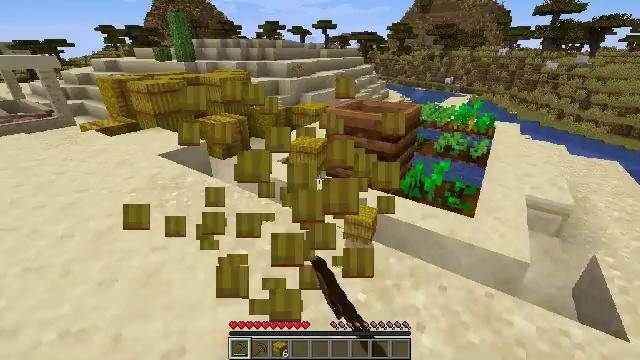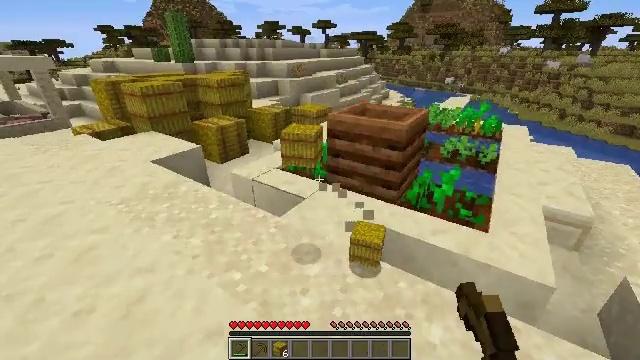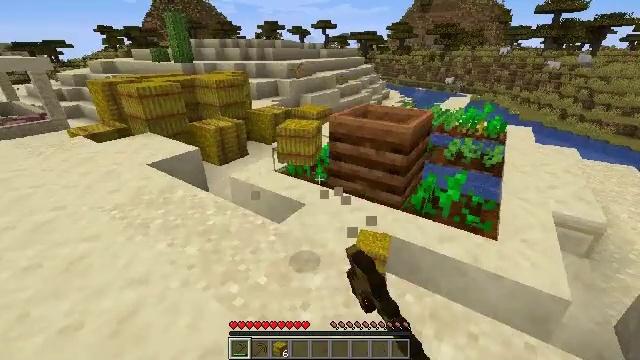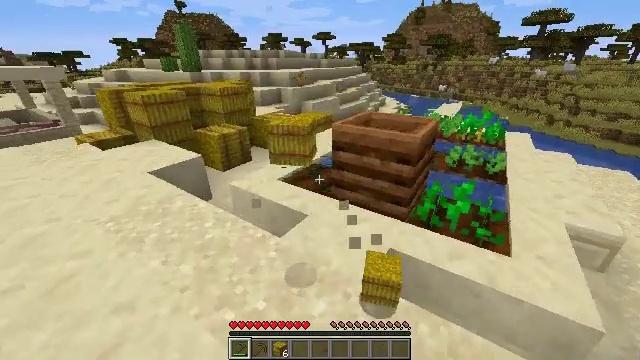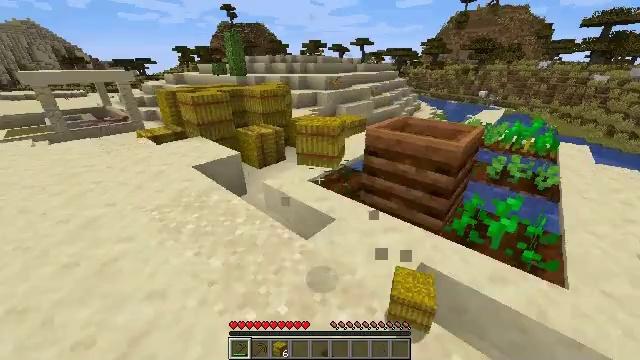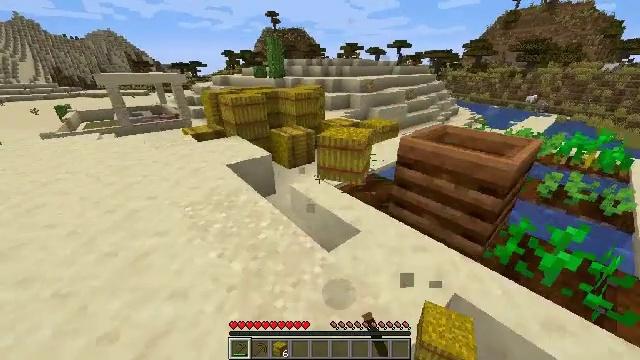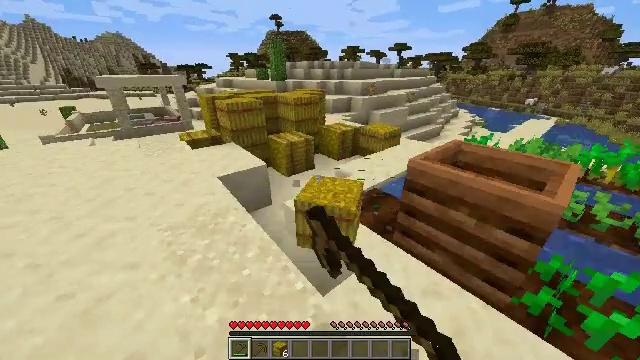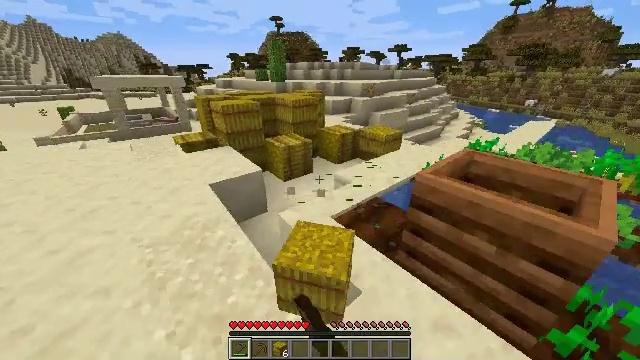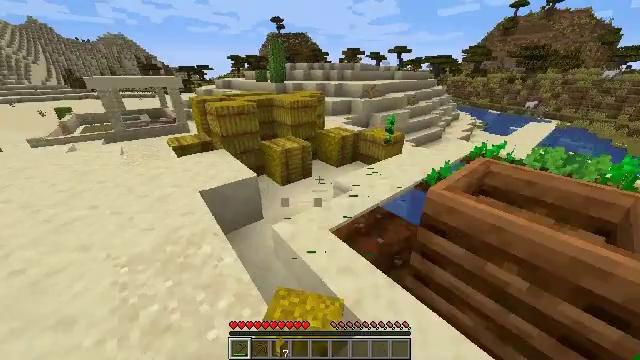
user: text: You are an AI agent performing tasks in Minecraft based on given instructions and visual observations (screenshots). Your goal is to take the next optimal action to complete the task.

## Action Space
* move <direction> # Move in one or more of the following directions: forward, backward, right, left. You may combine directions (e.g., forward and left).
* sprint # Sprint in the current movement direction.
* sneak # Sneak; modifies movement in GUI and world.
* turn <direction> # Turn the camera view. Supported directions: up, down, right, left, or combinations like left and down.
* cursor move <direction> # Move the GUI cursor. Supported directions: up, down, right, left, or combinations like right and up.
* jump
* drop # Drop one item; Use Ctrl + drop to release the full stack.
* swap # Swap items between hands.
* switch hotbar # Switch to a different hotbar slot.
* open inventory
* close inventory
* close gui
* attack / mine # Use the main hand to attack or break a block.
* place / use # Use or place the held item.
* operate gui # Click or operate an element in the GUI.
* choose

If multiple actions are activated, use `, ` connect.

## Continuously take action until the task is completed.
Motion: motion action
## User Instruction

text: Get wheat from the farmland.
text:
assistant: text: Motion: move forward, attack / mine
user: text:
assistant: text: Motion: move forward, sprint, attack / mine
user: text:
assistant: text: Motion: move forward, sprint, attack / mine
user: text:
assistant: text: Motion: move forward, sprint, turn left, attack / mine
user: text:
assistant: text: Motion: move forward, sprint, turn left, attack / mine
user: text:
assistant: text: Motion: move forward, sprint, attack / mine
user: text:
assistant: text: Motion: move forward, sprint, attack / mine
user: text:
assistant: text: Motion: move forward, sprint, attack / mine
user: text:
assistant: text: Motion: sprint, attack / mine